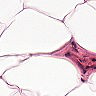
Metastatic tissue present: no